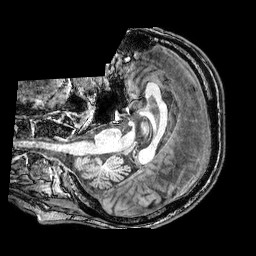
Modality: T1w
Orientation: axial
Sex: male
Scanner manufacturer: philips
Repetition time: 0.008171 s
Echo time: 0.00374 s